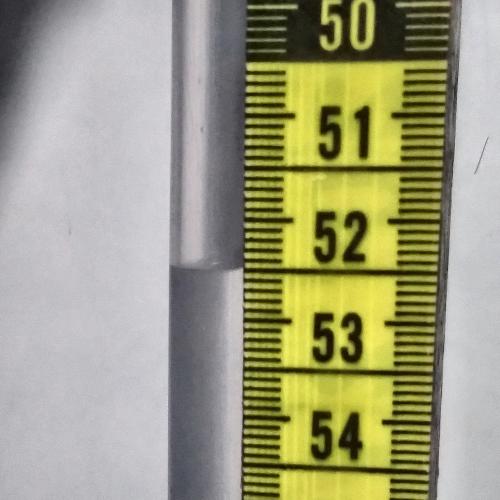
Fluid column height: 52.5 cm